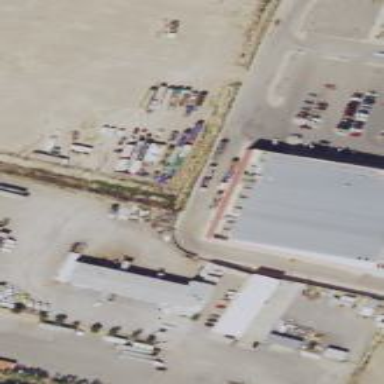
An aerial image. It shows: Supermarket building.